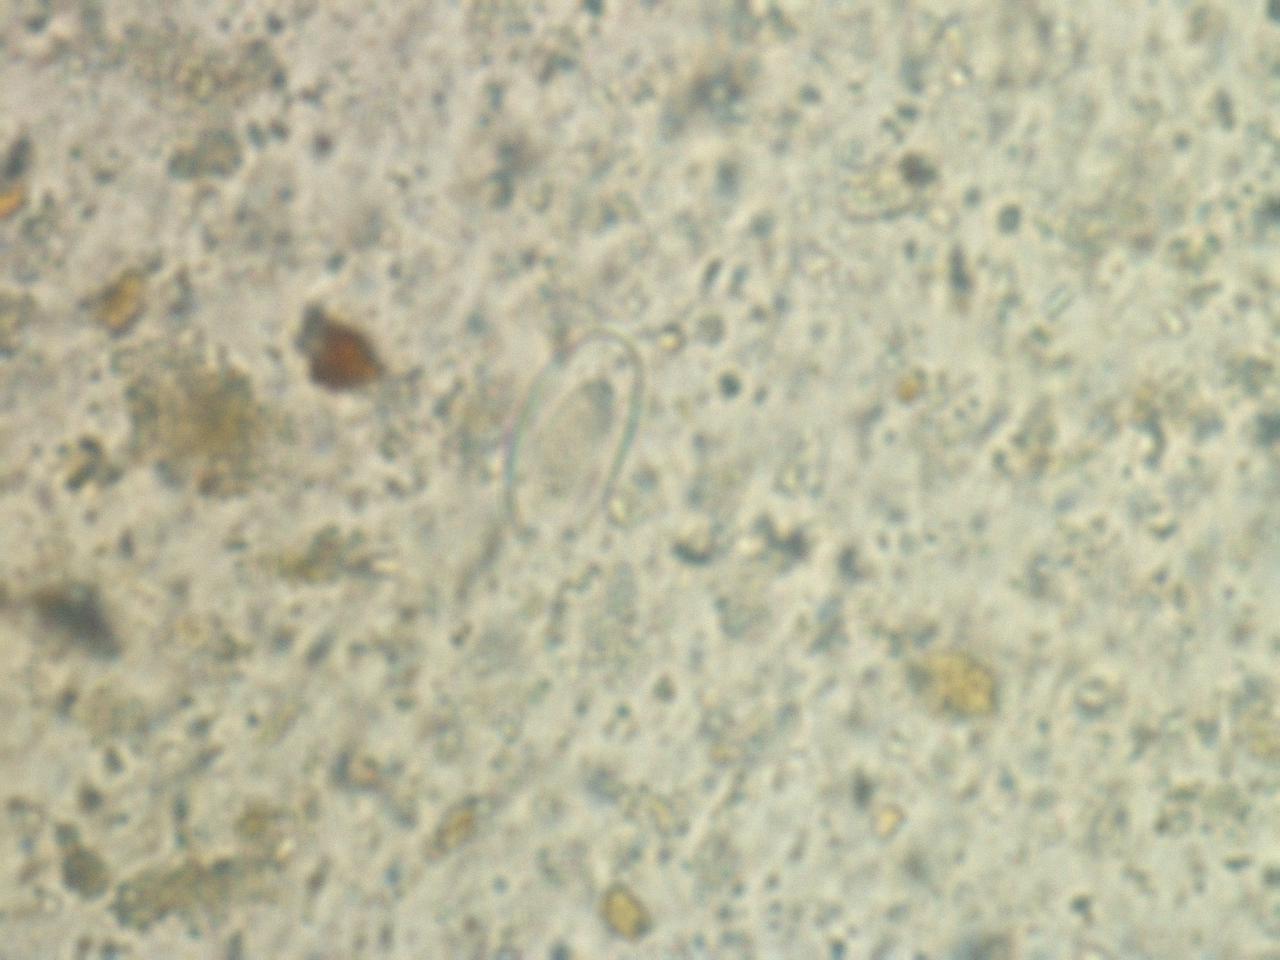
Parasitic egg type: Enterobius vermicularis